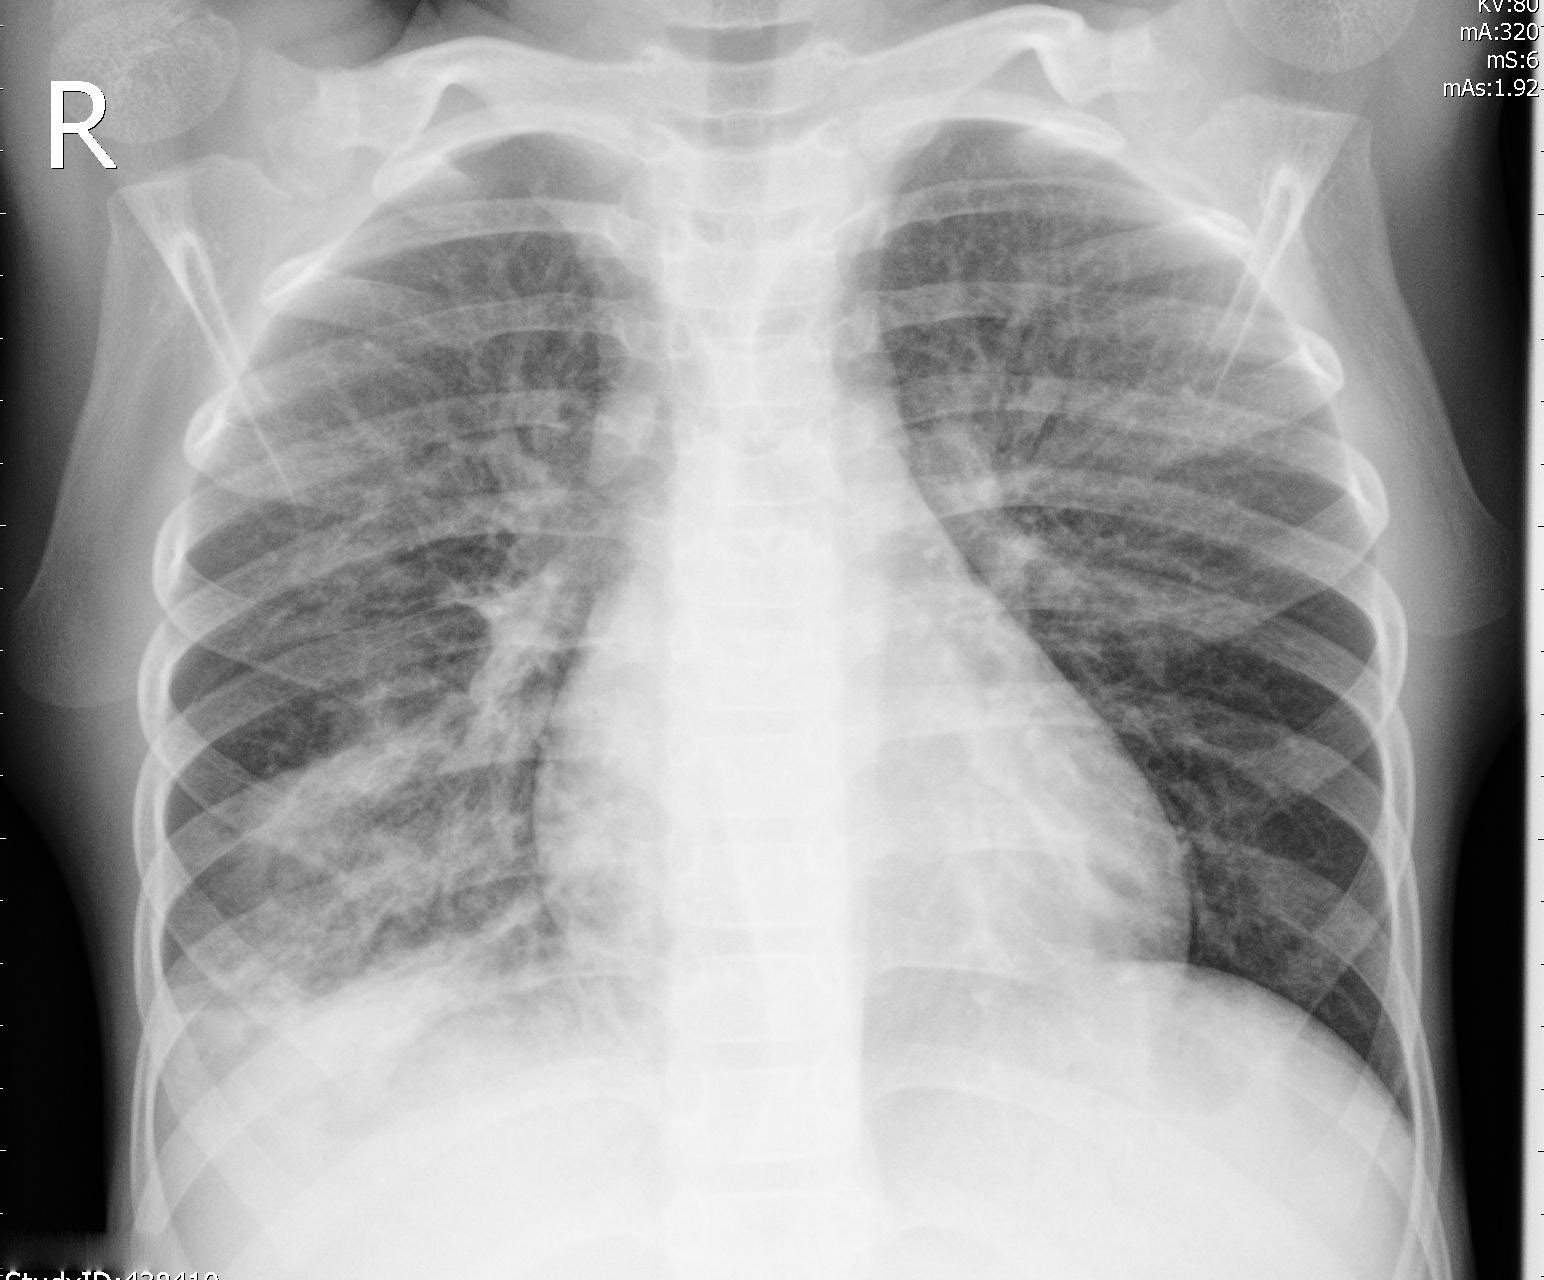
Diagnosis: PNEUMONIA